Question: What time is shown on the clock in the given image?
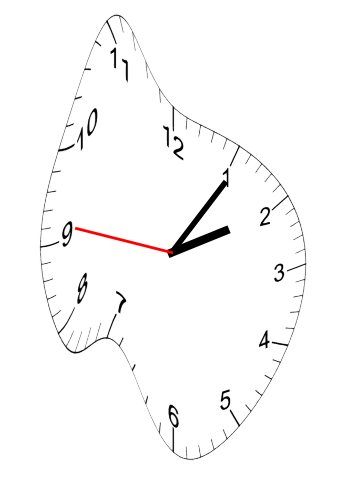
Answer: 02:05:46